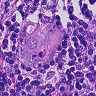
Metastatic tissue present: yes